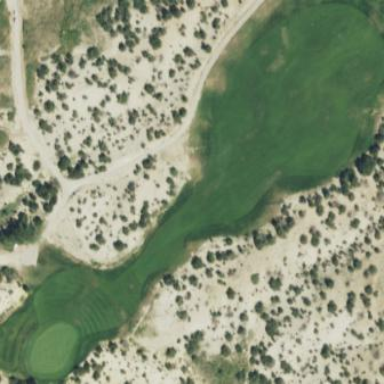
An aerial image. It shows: Scenic golf fairway.